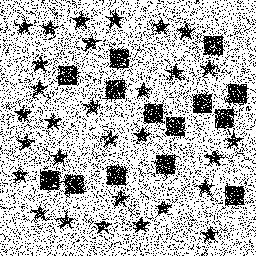
Squares: 14
Triangles: 0
Stars: 30
Total shapes: 44